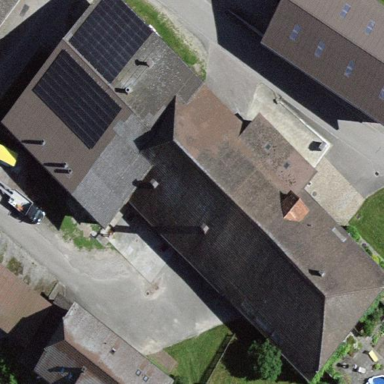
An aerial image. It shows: Farm building.